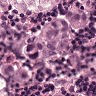
Metastatic tissue present: yes